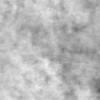
Label: no_change